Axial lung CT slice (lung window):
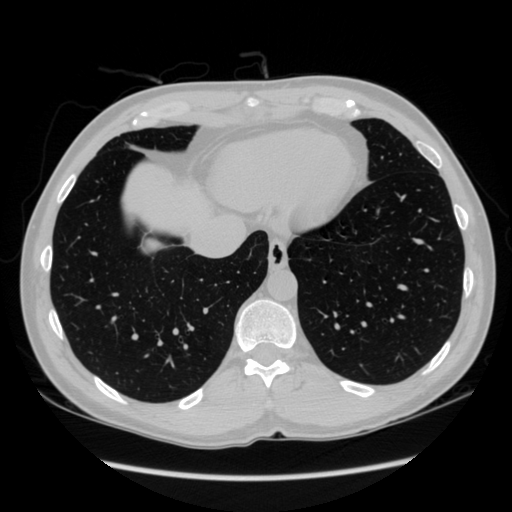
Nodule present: no